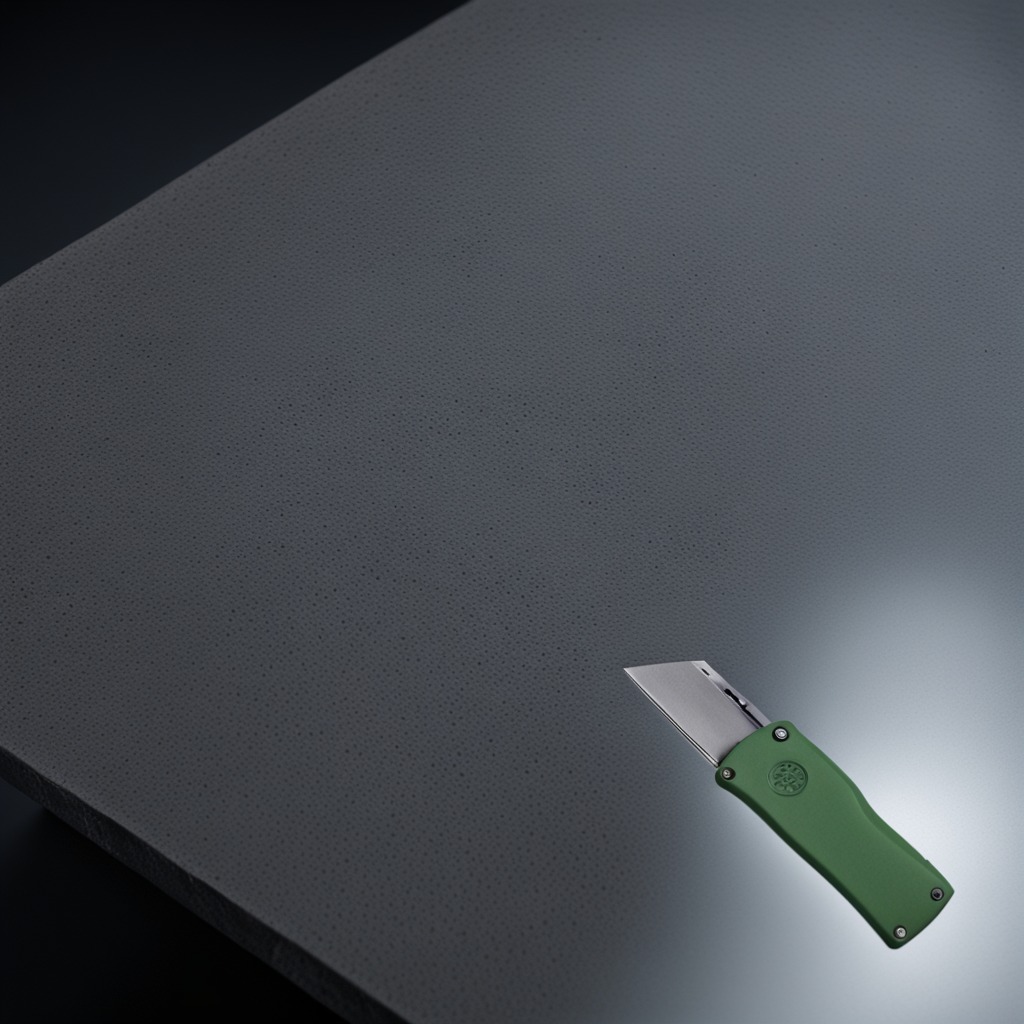
A utility knife is lying on a clean granite table inside a workshop at night.